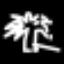
Label: palm tree